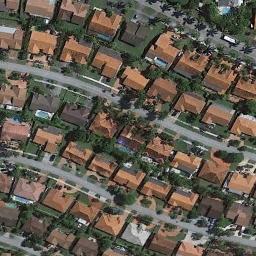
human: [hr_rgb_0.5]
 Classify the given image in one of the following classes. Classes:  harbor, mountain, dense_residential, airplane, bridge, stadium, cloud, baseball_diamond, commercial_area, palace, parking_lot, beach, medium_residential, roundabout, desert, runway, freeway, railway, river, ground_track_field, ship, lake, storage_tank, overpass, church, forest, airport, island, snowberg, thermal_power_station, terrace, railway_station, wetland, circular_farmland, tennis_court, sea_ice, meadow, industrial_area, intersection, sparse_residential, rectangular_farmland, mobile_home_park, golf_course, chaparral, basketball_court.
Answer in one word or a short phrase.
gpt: dense_residential